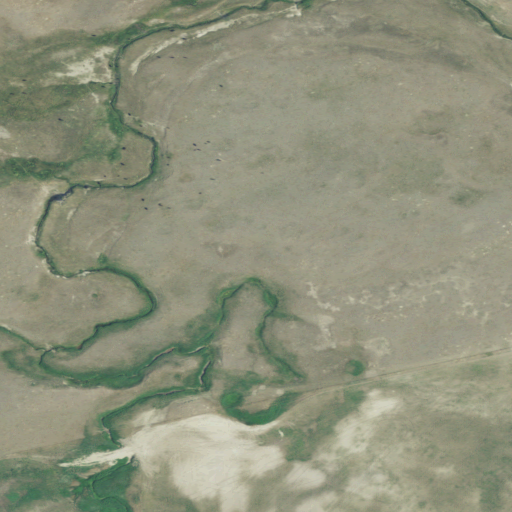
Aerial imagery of valley in Montana named Sober Up Coulee containing shrub and grassland